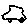
Label: car